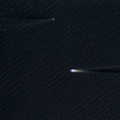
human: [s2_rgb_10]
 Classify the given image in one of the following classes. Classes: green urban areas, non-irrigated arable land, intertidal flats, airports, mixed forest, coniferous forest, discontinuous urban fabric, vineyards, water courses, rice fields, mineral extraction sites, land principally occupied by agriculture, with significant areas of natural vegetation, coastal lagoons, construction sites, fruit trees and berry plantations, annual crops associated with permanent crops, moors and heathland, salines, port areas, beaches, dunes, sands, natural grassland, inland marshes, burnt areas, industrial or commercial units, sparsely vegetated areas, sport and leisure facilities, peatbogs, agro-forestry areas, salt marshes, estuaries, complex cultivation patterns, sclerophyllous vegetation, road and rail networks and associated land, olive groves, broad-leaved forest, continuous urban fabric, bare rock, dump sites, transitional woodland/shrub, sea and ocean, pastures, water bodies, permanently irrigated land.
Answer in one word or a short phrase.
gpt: sea and ocean